Field crop: maize
Growth stage: 1
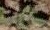
Species: atriplex